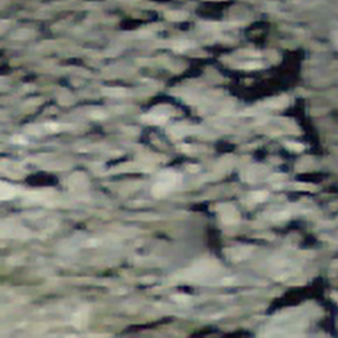
Label: other